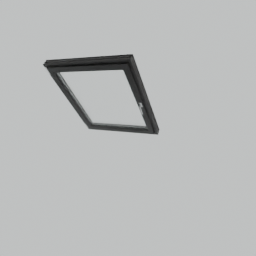
Label: architecture